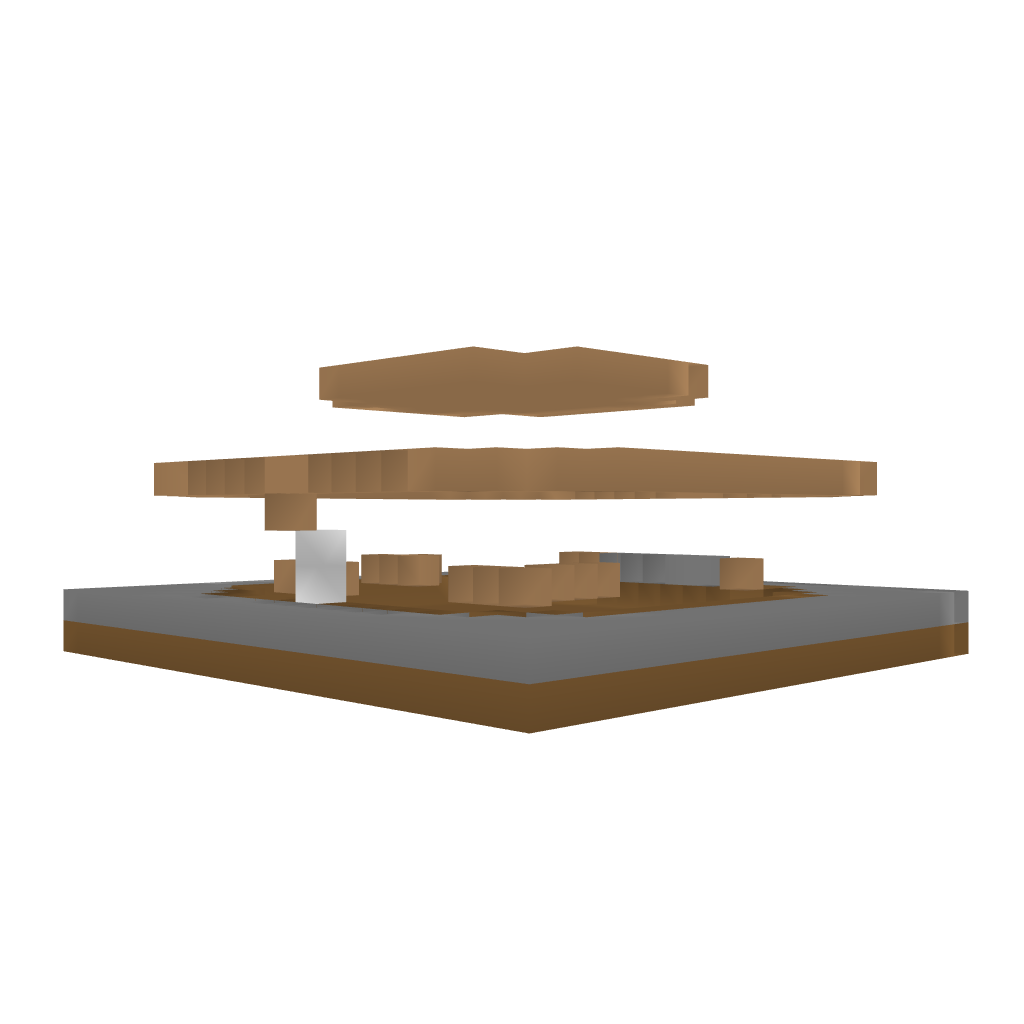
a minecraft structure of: Minestore bad low quality